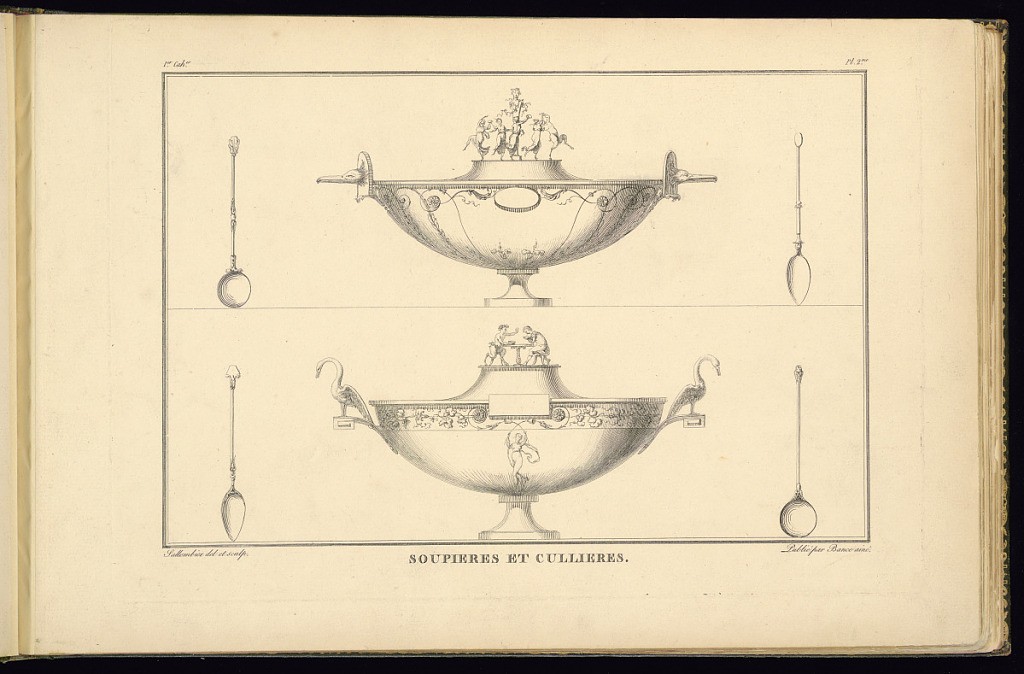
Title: SOUPIÈRES ET CULLIÈRES.
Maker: Henri Sallembier, French, ca. 1753 - 1820
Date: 1805
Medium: Etching on paper
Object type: Print
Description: Two designs for soup tureens and four spoons with Empire style motifs. The upper design features a lid with freestanding figures dancing around a herm, and a cartouche, rosettes, and foliate scroll motifs, with bird heads as handles. The lower design's lid features a satyr/faun and a man seated at a table with bowls, bird handles, and a female figure, rosettes, foliate scrolls, and leaf ornament. The plate is titled, numbered, and signed.